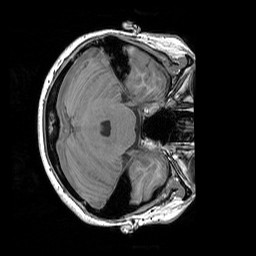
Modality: T1w
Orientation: axial